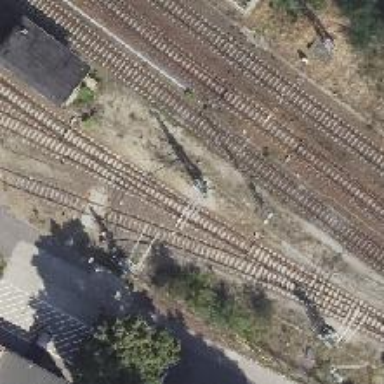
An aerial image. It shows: Railway yard in service.